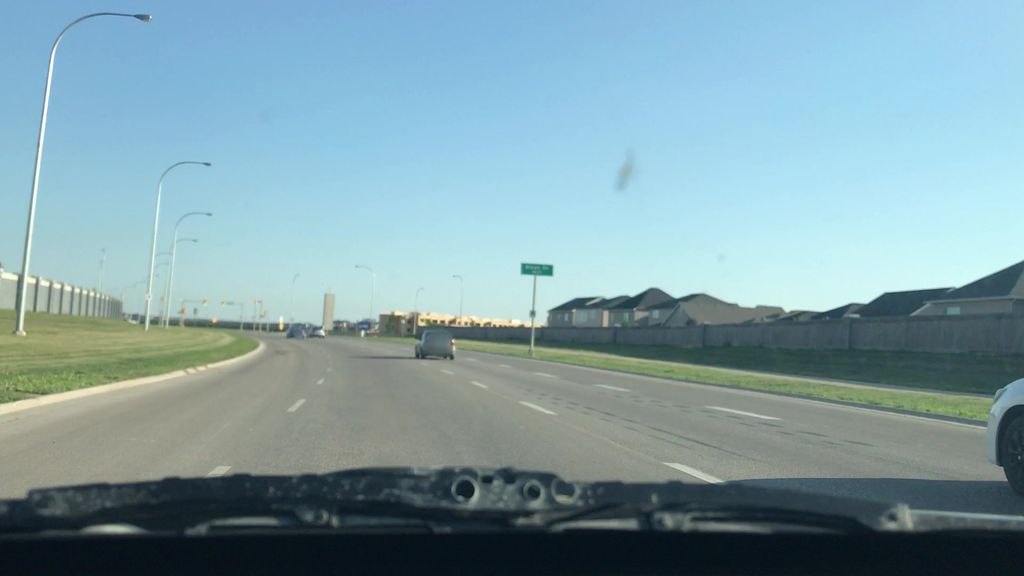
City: winnipeg